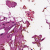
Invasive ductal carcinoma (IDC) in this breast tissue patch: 0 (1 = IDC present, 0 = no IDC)